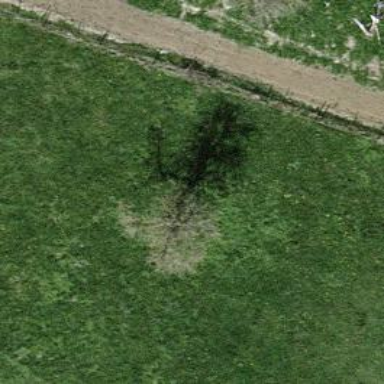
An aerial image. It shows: Broadleaved tree with lush foliage.